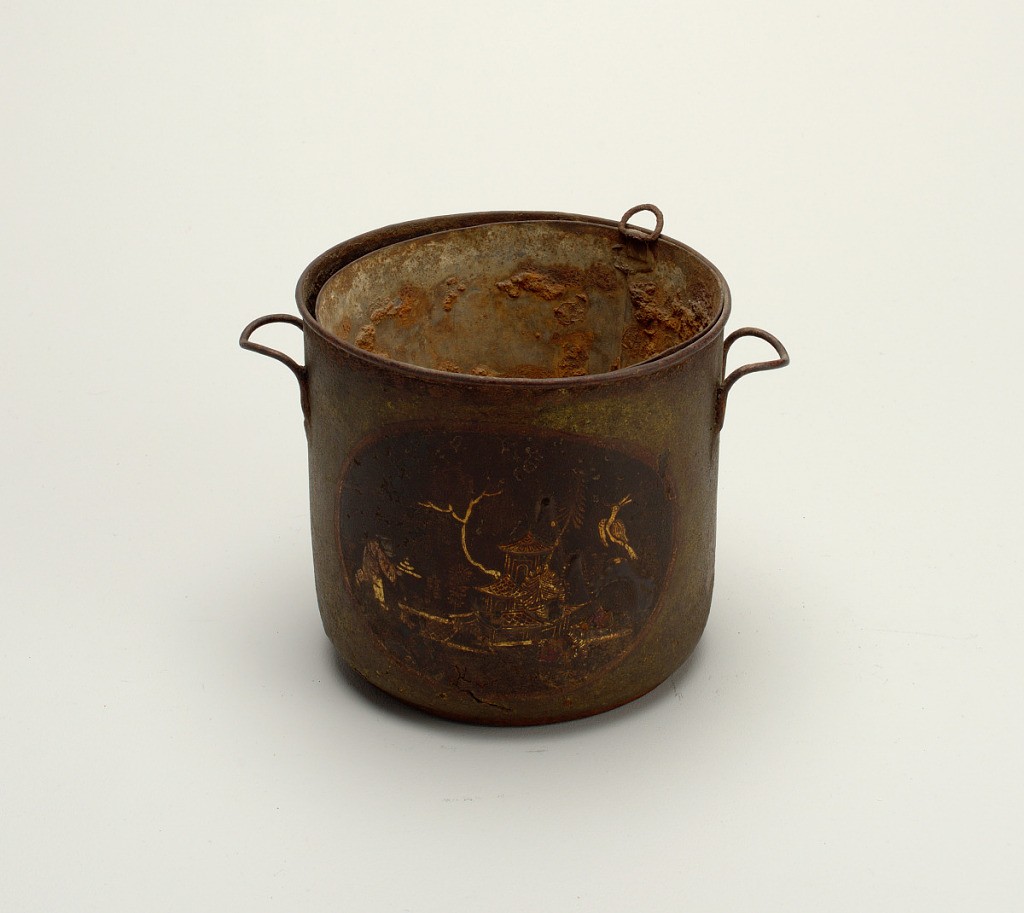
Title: Pair of cachepots and liners
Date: ca. 1765
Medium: sheet metal, metal, paint, gold
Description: Cylindrical containers curving inward to a low feet. Wire handle at each side. Gold ground with chinoiserie decoration.